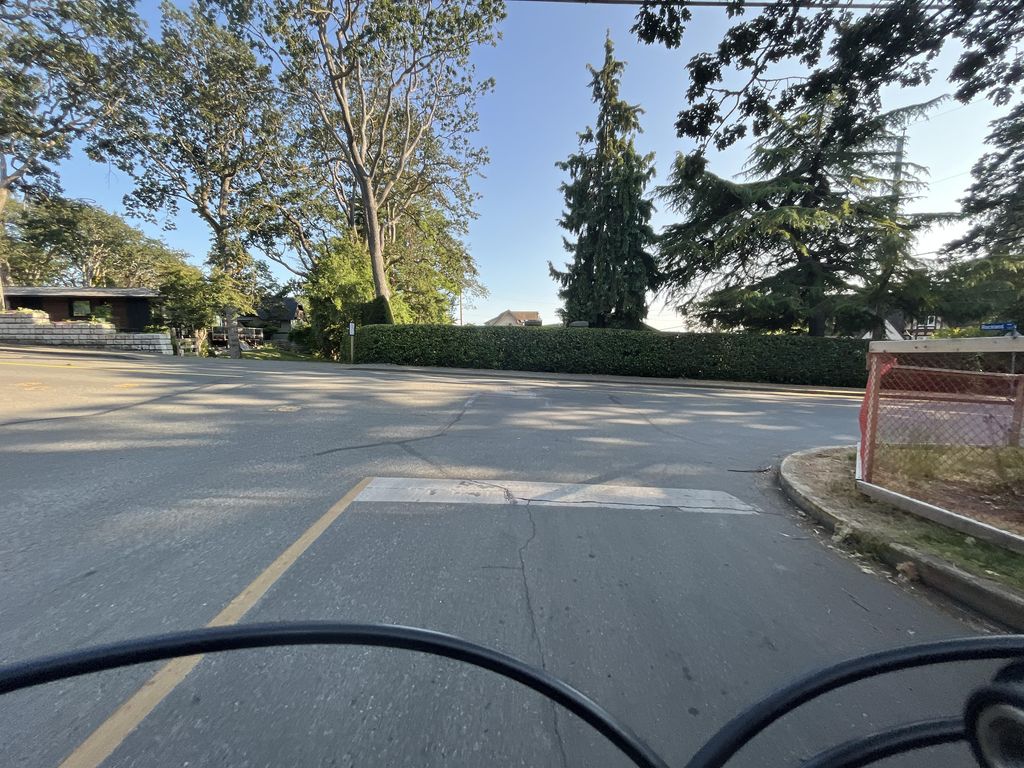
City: victoria